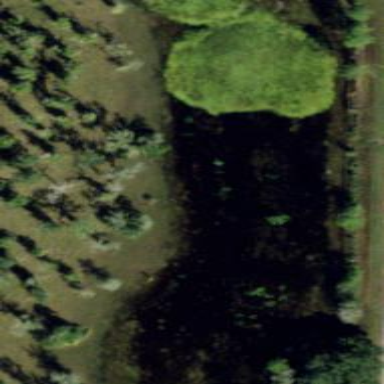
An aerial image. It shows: Marshy wetland area.